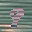
Label: 9